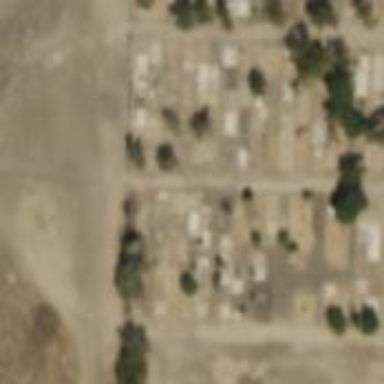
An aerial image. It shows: Cemetery.